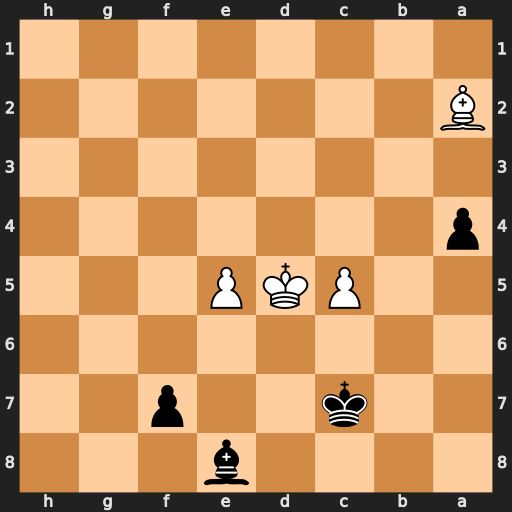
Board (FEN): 4b3/2k2p2/8/2PKP3/p7/8/B7/8
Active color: b
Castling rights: -
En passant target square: -
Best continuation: Bd7 Kd4 Be6